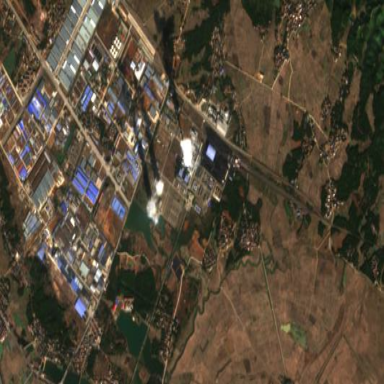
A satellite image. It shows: Industrial area with coal power plant.